Field crop: tomato
Growth stage: 1
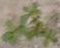
Species: portulaca